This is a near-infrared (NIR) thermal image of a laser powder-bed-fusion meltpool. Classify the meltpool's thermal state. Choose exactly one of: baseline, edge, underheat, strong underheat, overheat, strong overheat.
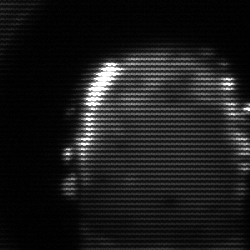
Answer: baseline